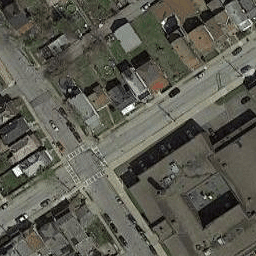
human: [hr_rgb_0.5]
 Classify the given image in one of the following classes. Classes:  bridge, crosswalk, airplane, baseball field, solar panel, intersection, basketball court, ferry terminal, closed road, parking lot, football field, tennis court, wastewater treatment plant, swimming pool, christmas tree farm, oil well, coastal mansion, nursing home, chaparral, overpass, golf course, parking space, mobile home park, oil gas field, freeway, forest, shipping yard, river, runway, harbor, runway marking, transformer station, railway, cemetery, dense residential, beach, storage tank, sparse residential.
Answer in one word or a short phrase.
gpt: intersection